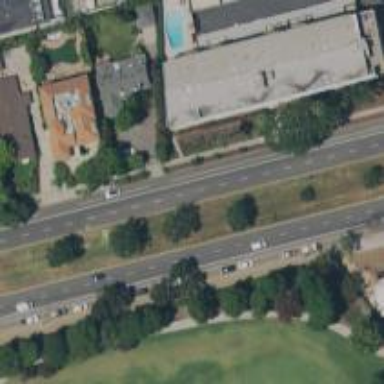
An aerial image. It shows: Secondary road surrounded by residential properties.